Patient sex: F
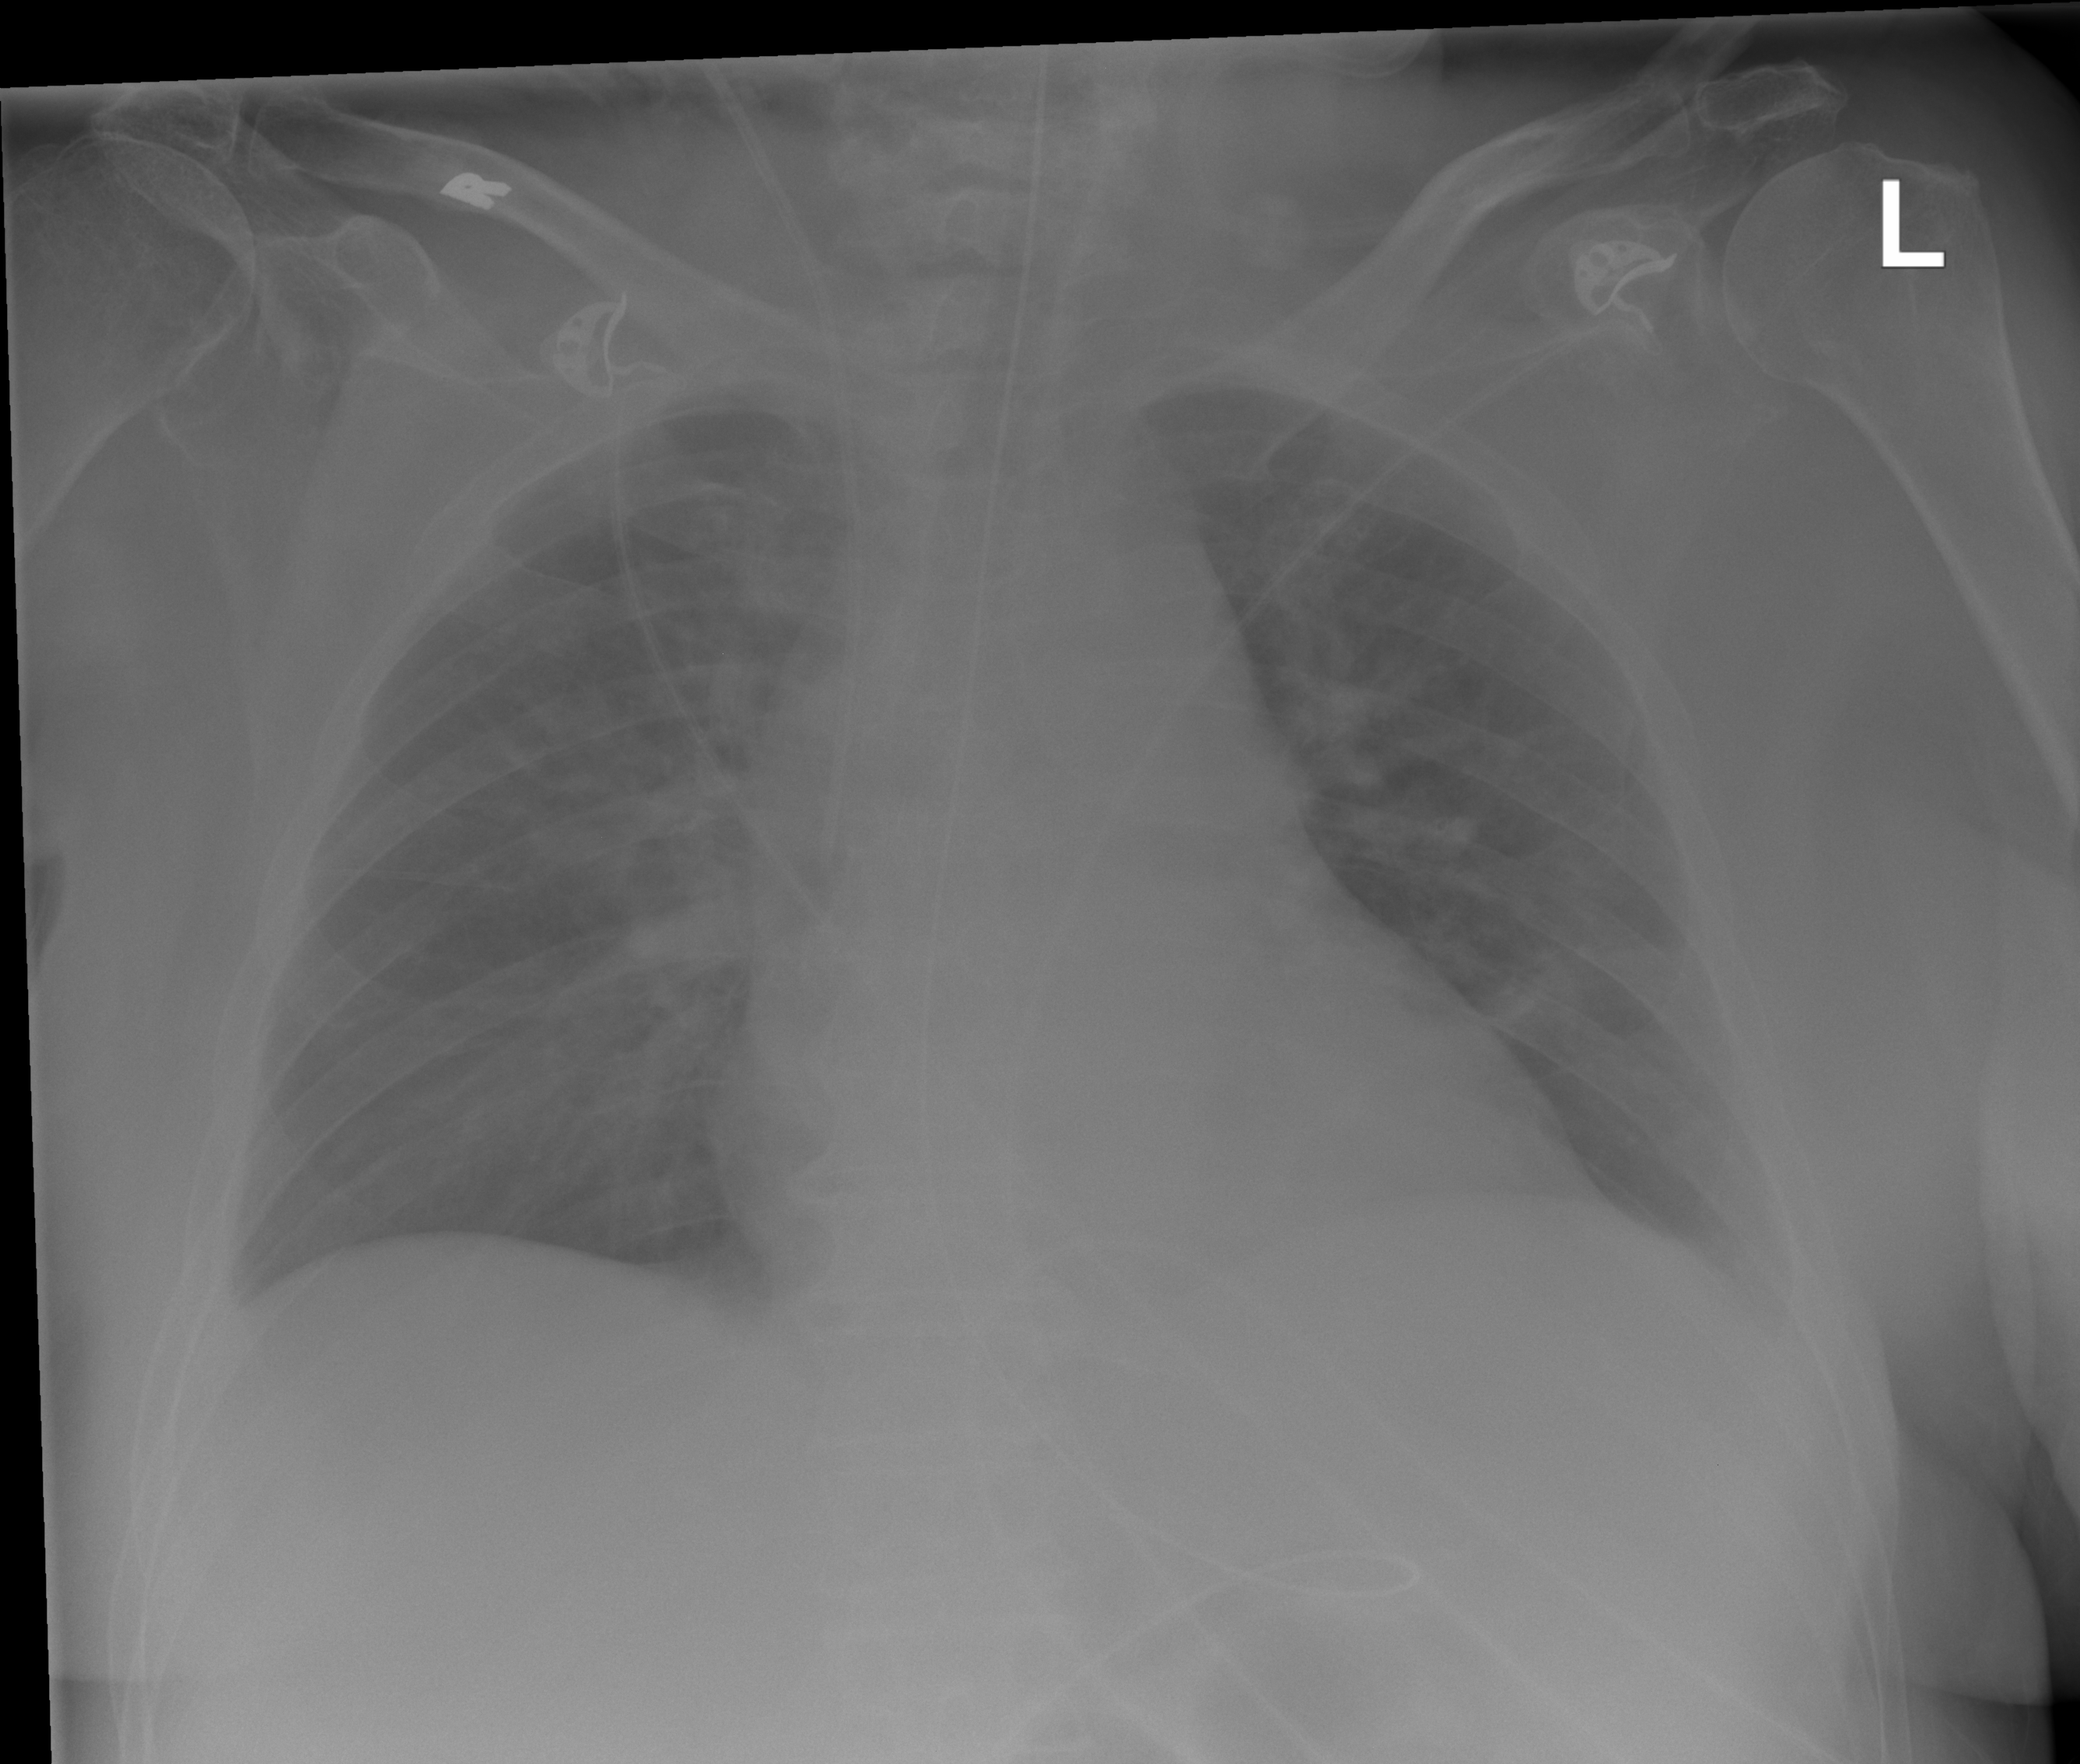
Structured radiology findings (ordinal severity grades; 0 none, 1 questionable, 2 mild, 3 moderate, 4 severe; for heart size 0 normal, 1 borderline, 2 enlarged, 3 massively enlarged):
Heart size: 0
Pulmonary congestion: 2
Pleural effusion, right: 0
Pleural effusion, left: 0
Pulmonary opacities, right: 0
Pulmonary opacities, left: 0
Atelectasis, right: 0
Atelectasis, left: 2